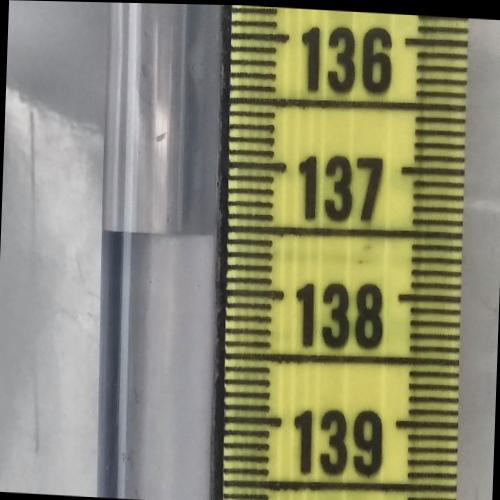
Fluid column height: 137.6 cm